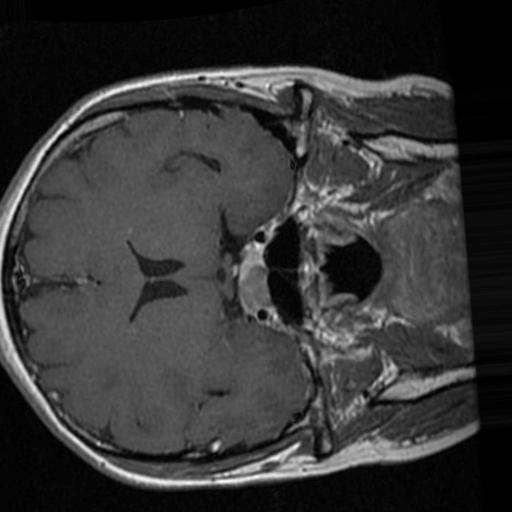
Label: brain_tumor